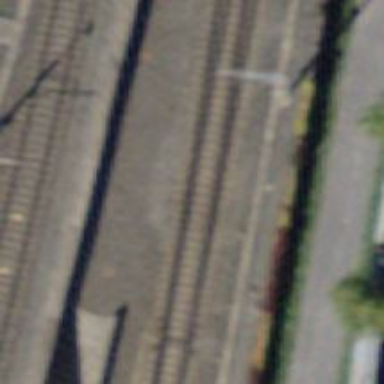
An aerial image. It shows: Railway switch.